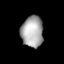
Tissue: lung
Cell type: T cells
Senescence score: 0.1677
Nuclear area (px): 672
Mean DAPI intensity: 168.089